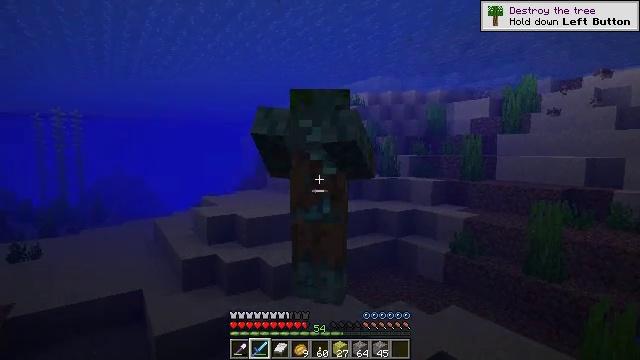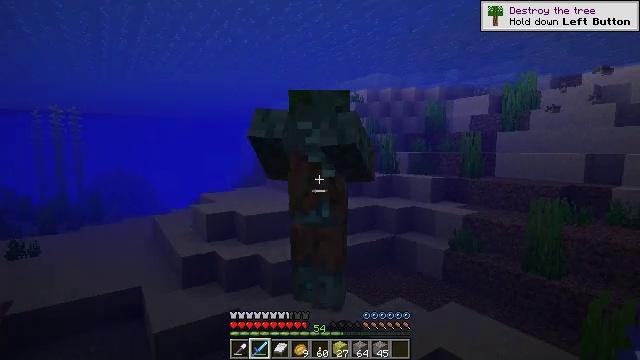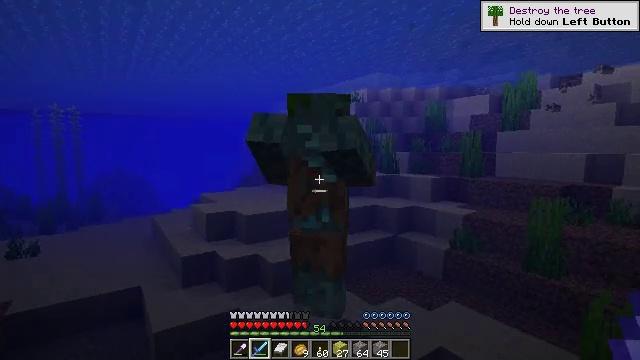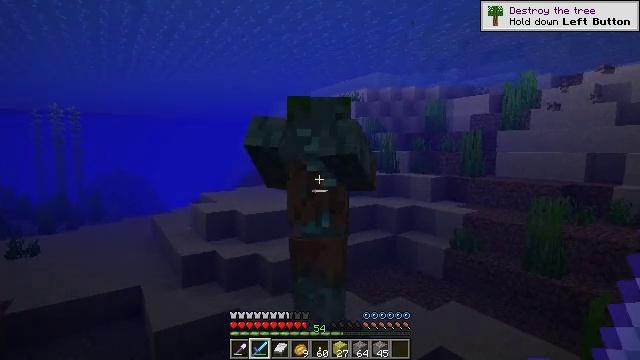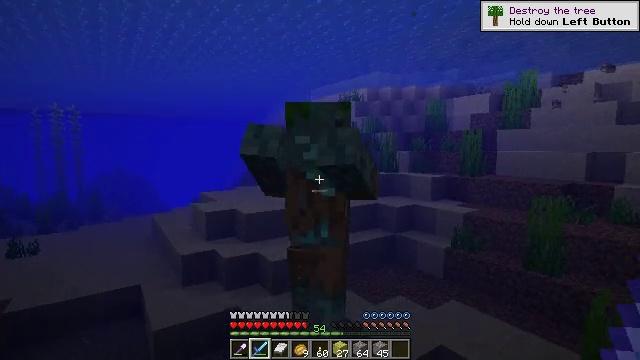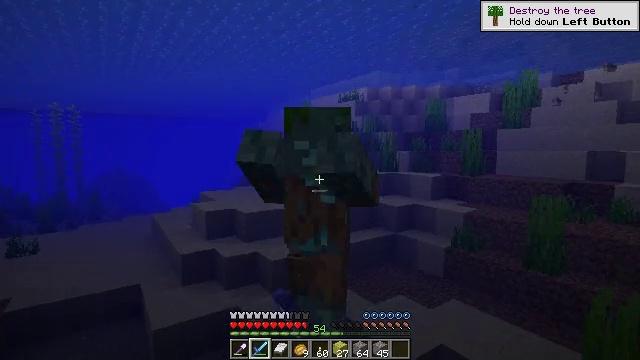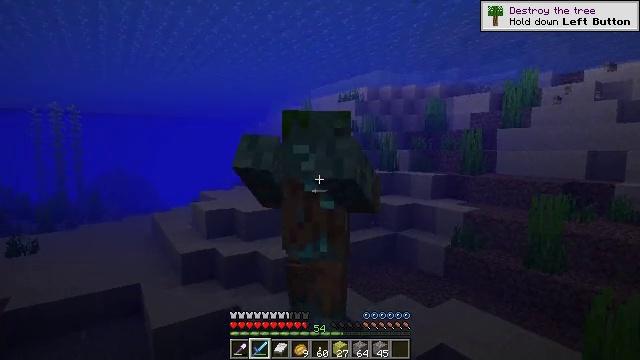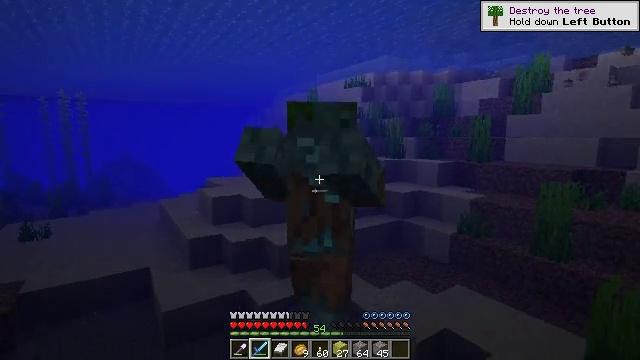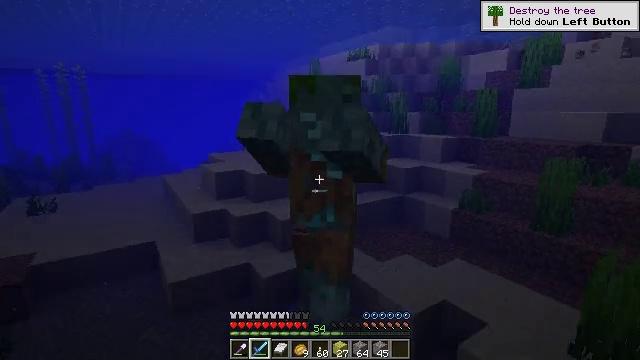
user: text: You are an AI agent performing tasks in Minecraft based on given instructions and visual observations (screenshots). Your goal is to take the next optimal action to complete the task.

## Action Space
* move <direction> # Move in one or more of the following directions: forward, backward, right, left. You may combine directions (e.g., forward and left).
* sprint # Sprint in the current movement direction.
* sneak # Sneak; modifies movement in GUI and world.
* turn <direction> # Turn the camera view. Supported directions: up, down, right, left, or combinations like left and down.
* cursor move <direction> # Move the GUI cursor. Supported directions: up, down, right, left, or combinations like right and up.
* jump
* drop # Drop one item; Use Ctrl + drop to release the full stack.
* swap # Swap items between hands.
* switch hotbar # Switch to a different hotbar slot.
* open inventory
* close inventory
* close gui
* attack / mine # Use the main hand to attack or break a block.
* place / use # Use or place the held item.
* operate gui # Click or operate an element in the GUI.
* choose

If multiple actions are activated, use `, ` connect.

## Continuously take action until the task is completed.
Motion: motion action
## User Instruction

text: Combat the drowned.
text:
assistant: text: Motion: no_op
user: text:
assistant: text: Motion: no_op
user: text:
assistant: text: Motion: no_op
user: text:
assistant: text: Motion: attack / mine
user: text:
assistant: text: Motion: attack / mine
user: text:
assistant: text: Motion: attack / mine
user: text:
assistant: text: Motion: turn left and down
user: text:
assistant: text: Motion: turn down
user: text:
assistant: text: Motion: no_op